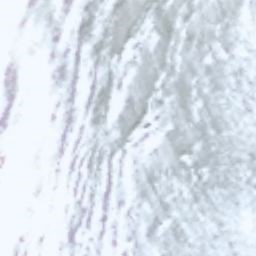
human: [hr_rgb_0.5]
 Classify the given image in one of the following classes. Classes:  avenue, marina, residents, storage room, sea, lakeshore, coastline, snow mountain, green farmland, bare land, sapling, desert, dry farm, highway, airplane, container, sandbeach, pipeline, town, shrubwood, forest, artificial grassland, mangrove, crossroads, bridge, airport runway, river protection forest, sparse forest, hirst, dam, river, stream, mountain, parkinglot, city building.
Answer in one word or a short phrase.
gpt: snow mountain